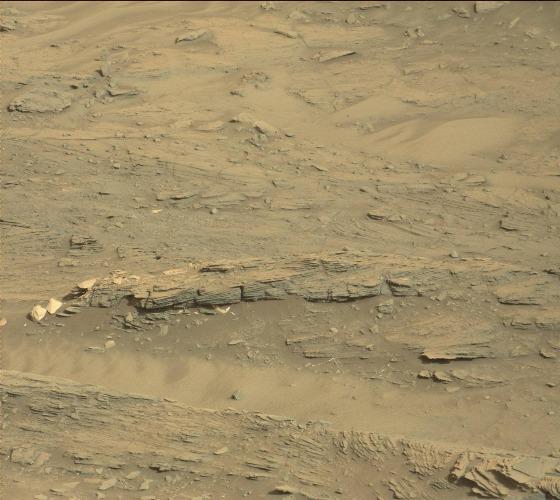
Terrain classes present: Bedrock, Gravel / Sand / Soil, Rock, Shadow